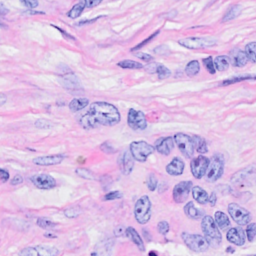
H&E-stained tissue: Breast